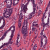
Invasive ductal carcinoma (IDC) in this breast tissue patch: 1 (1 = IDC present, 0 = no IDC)